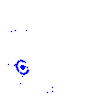
Particle: pion